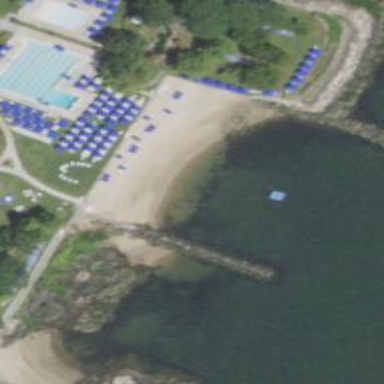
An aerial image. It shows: Beautiful beach with natural surroundings.